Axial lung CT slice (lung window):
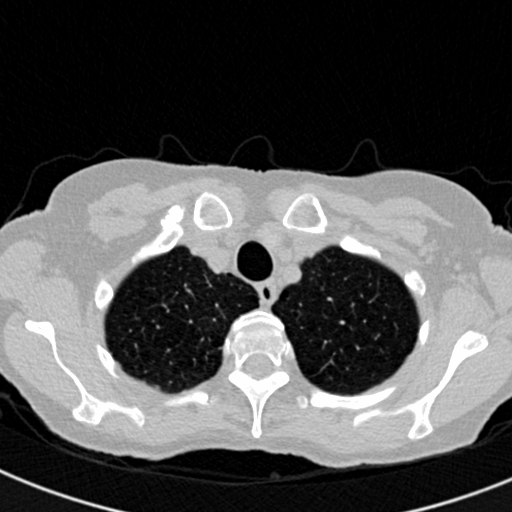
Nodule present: no